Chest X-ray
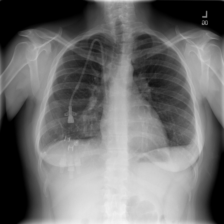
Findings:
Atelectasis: negative
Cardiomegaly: negative
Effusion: negative
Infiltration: negative
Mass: negative
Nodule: negative
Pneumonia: negative
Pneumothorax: negative
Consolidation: negative
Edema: negative
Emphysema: negative
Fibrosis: negative
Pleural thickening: negative
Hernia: negative